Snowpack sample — Buffalo Mountain, Silverthorne, Colorado, USA (2/22/26, 2:02 PM MST)
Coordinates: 39.622, -106.113
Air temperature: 33 °F
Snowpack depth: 63 cm
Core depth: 40 cm
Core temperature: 26.6 °F
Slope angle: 11°, slope face: 116°
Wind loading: low
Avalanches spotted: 0
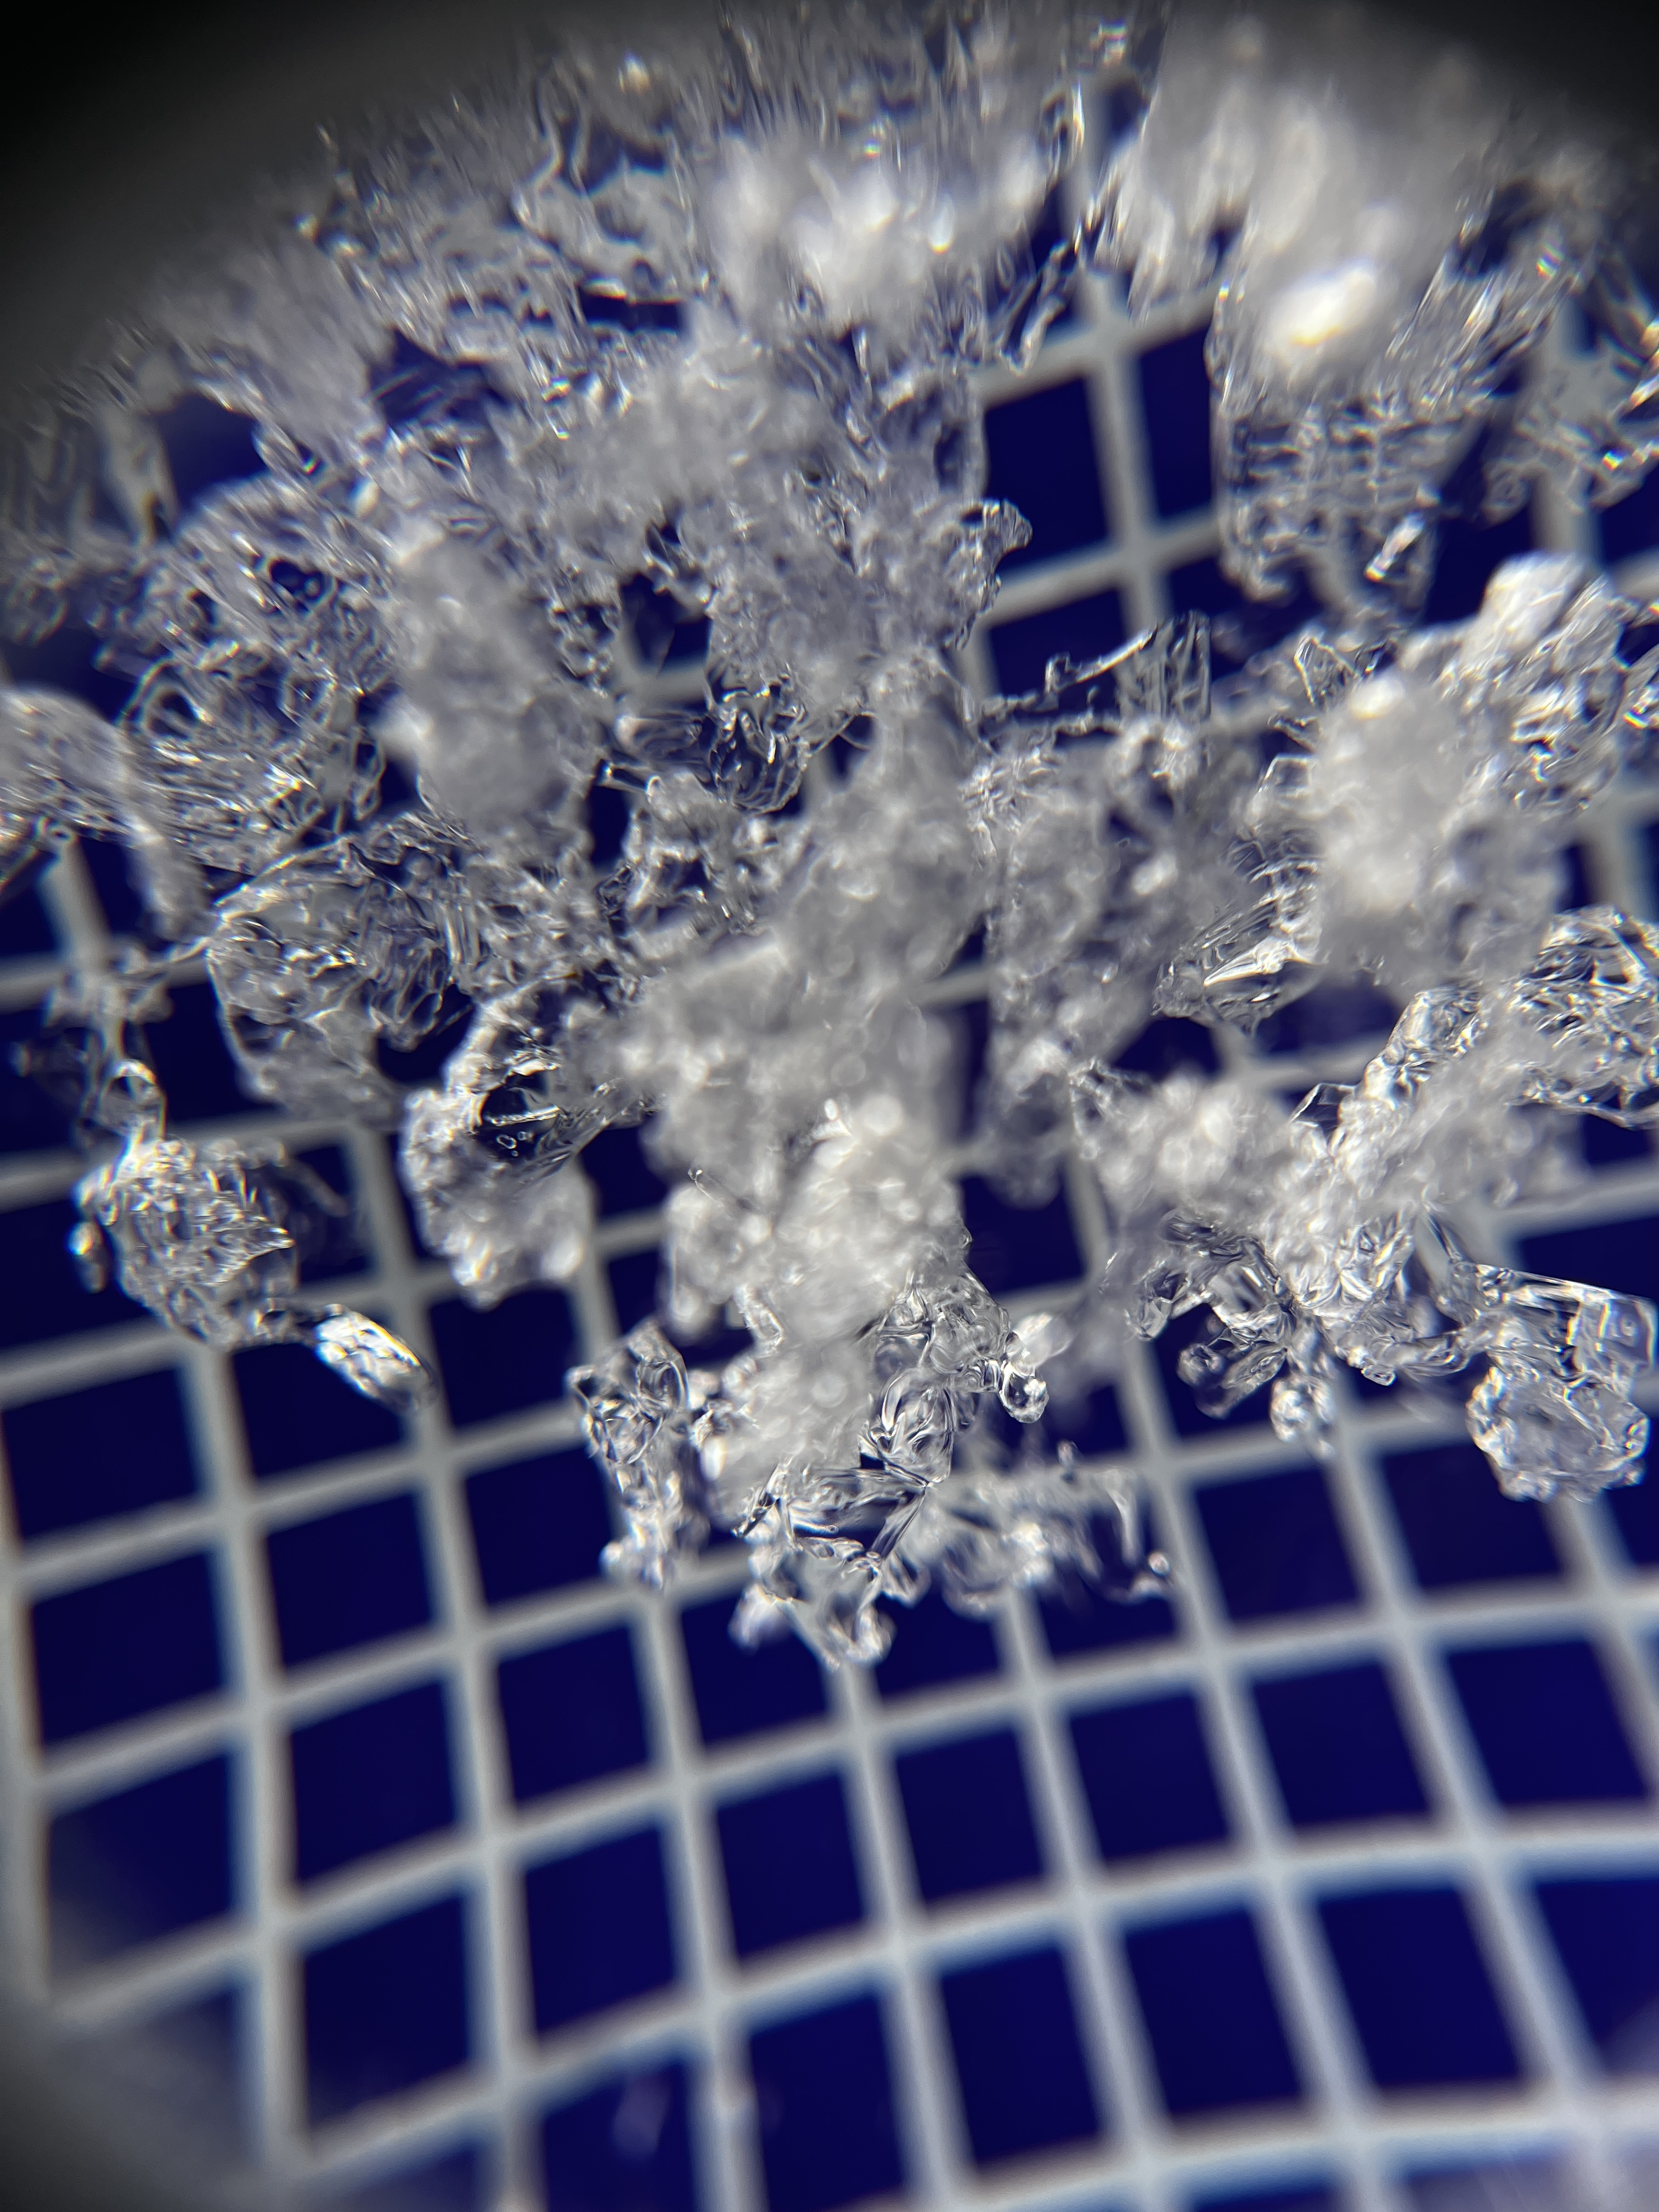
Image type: magnified_profile
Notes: In a firebreak similar to site 1, minimal wind loading with no spotted avalanches (not many faces in view though)